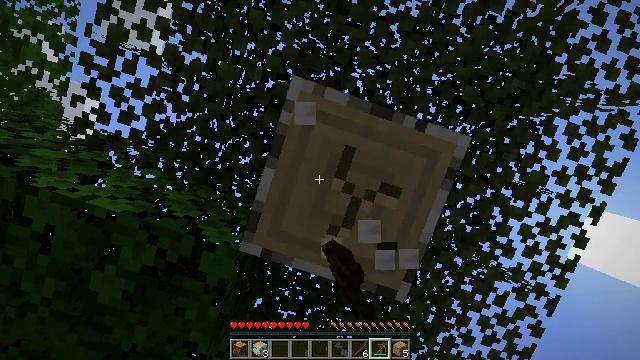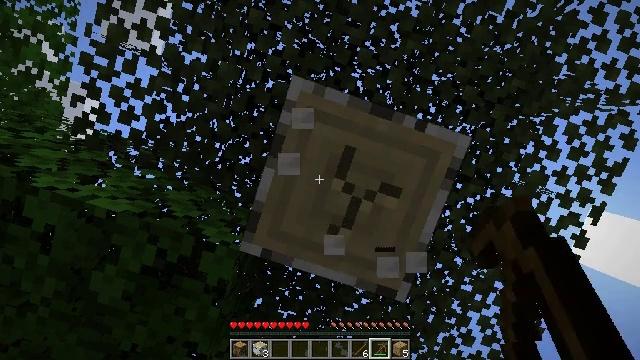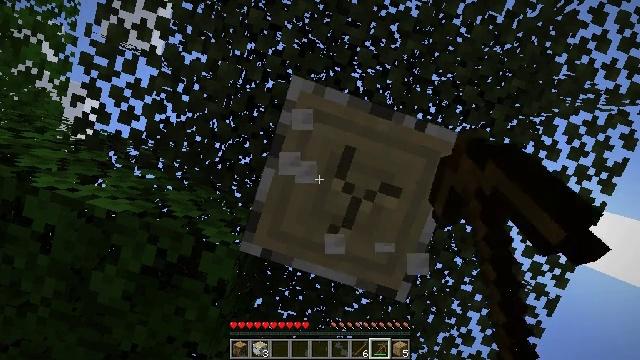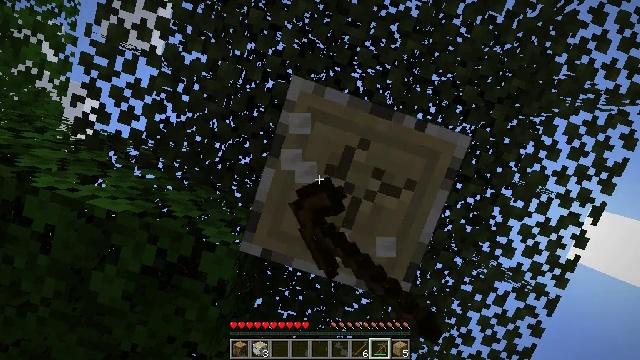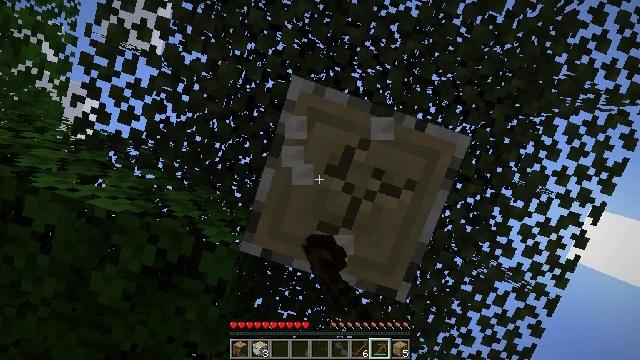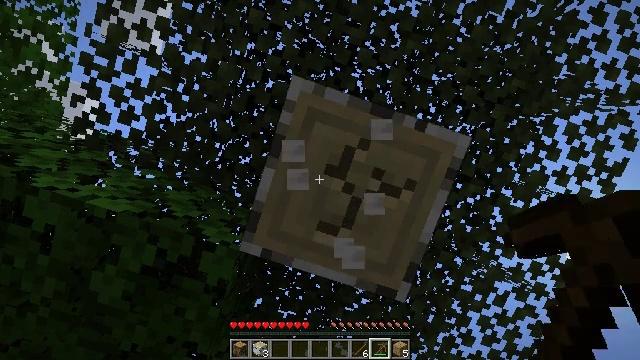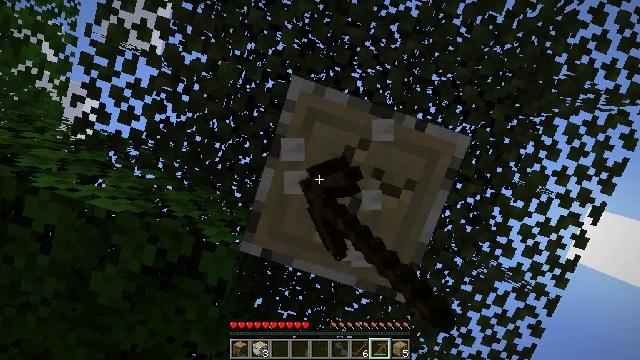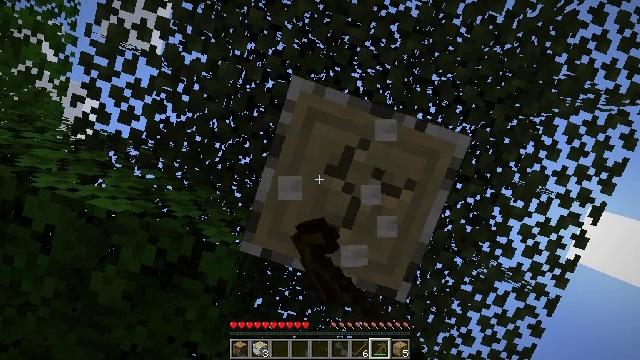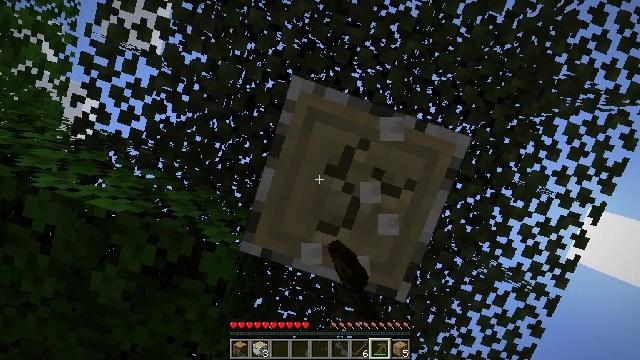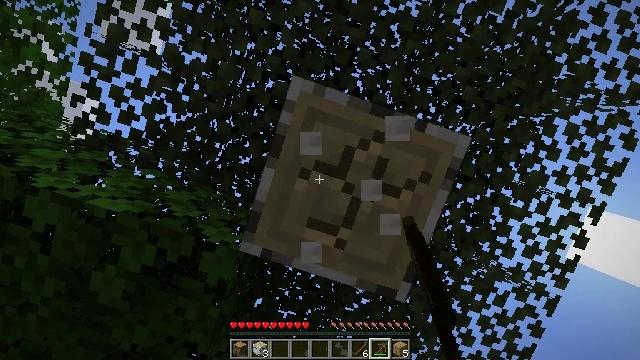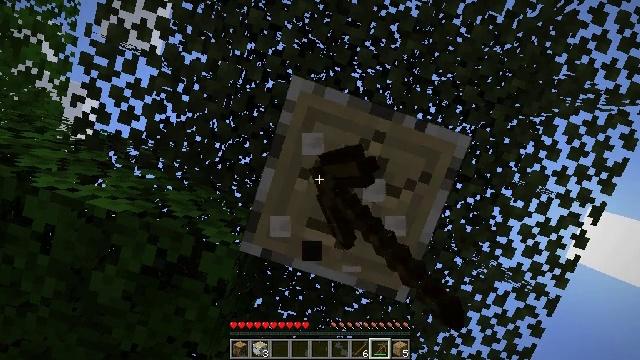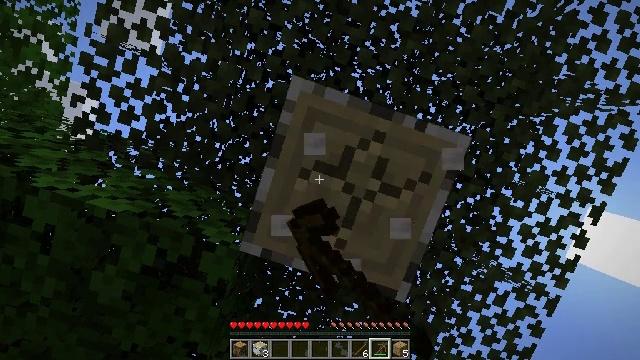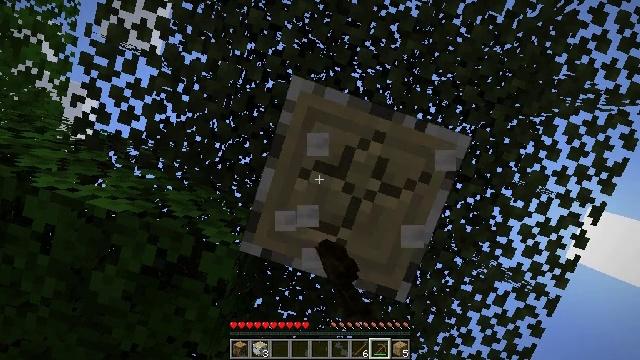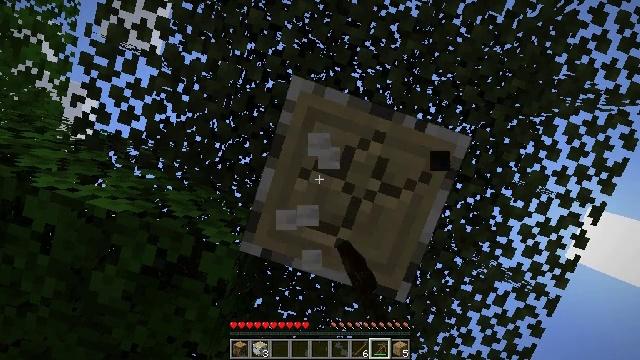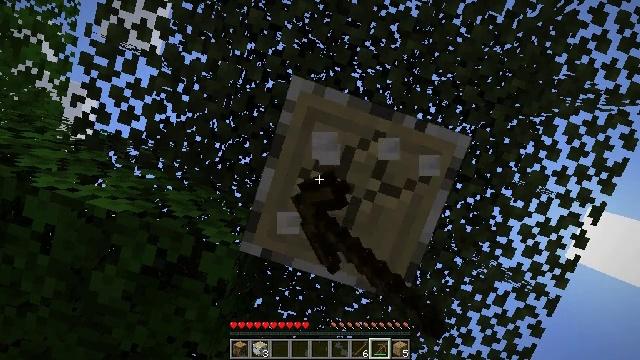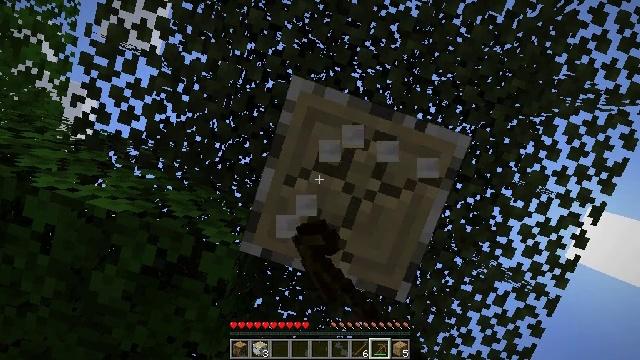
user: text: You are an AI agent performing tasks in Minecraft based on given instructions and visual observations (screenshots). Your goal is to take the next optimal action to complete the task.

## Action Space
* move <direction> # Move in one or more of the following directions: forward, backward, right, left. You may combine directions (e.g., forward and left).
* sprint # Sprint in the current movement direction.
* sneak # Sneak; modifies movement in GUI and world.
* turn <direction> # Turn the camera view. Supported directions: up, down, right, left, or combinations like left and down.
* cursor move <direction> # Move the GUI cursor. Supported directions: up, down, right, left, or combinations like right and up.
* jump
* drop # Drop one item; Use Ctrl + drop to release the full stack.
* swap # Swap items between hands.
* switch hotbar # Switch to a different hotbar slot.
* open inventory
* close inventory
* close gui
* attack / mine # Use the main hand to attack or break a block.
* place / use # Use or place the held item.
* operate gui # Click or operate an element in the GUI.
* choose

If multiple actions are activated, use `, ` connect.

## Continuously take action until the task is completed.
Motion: motion action
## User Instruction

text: Break the birch log in the forest.
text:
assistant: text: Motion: attack / mine
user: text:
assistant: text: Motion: attack / mine
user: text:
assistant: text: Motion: attack / mine
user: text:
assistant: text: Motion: attack / mine
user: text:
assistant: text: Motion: attack / mine
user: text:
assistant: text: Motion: attack / mine
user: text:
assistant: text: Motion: attack / mine
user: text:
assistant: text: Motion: attack / mine
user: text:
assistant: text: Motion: attack / mine
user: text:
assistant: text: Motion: attack / mine
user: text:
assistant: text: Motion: attack / mine
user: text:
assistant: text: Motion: attack / mine
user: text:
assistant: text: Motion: attack / mine
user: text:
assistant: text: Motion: attack / mine
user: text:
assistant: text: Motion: attack / mine
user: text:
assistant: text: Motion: attack / mine
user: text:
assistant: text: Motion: attack / mine
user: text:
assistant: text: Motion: attack / mine
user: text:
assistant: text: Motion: attack / mine
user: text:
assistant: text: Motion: attack / mine
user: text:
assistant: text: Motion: attack / mine
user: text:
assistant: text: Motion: attack / mine
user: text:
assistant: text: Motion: attack / mine
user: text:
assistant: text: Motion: attack / mine
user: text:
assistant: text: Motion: attack / mine
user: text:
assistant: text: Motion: attack / mine
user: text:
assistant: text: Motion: attack / mine
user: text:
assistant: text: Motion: attack / mine
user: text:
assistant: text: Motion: attack / mine
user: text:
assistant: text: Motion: attack / mine